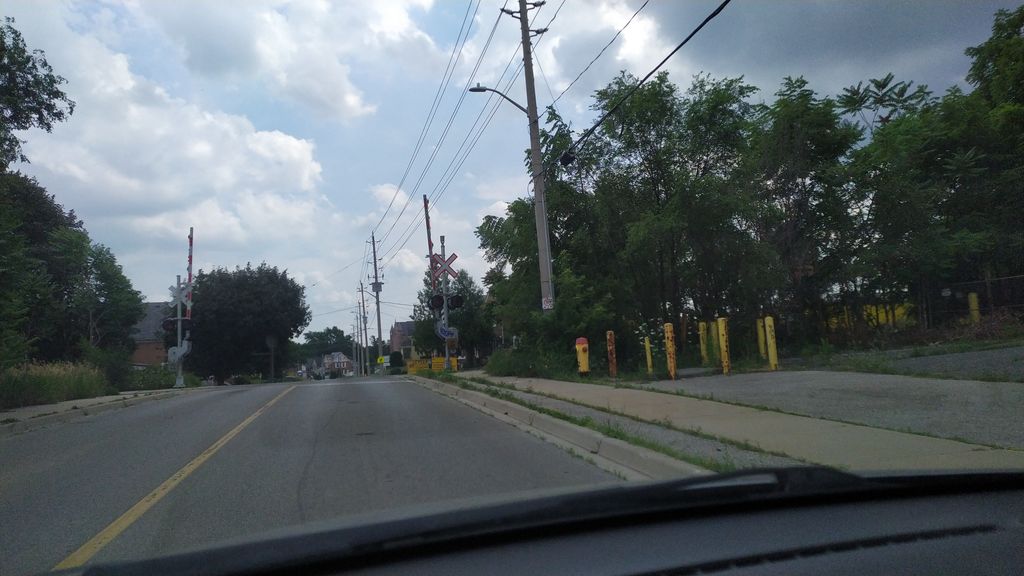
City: kitchener-waterloo